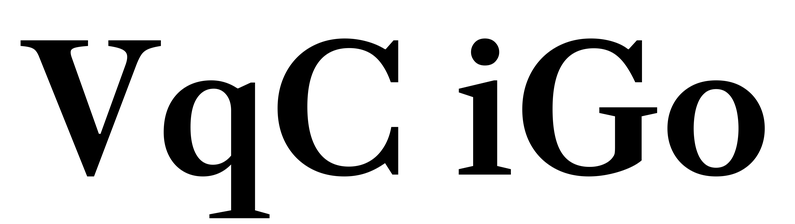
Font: LibreCaslonText_SemiBold